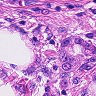
Metastatic tissue present: yes